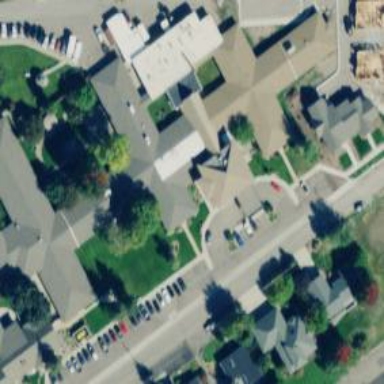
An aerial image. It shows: Nursing home.